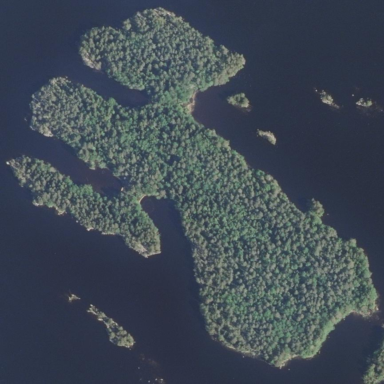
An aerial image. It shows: Islet covered with woodland.